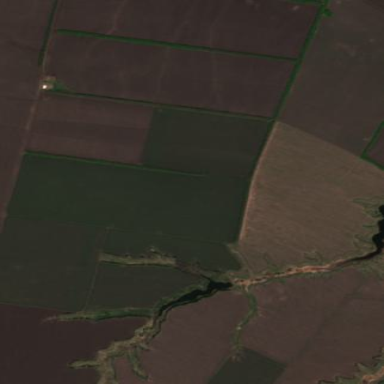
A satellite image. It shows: View of farmland.